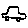
Label: car